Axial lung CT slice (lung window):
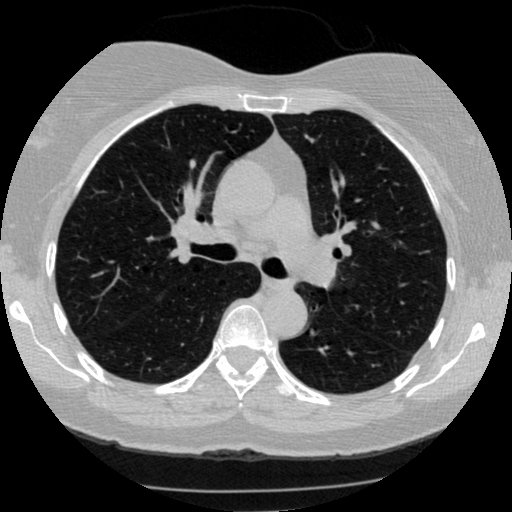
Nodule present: no